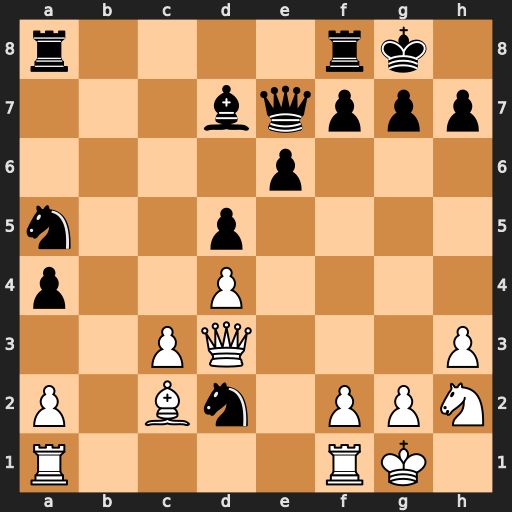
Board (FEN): r4rk1/3bqppp/4p3/n2p4/p2P4/2PQ3P/P1Bn1PPN/R4RK1
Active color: w
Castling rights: -
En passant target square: -
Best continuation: Qxh7#